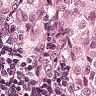
Metastatic tissue present: yes